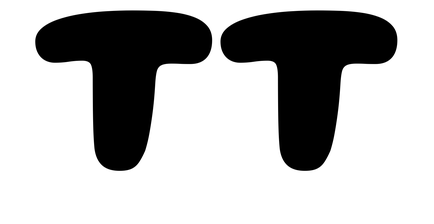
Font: Gluten_Bold